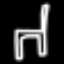
Label: chair